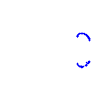
Particle: proton